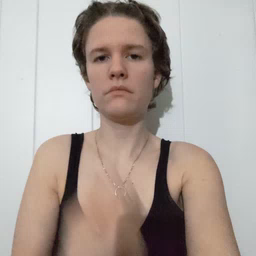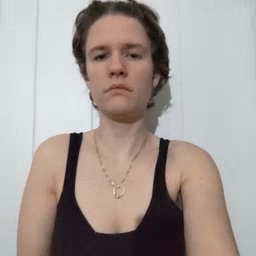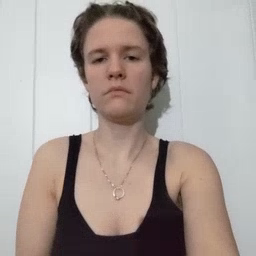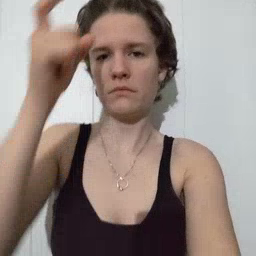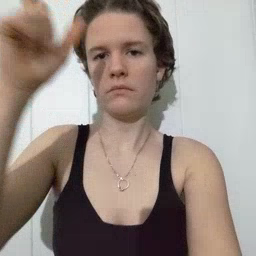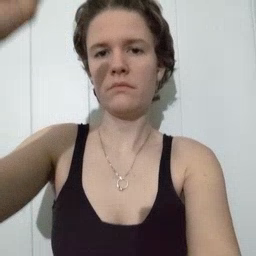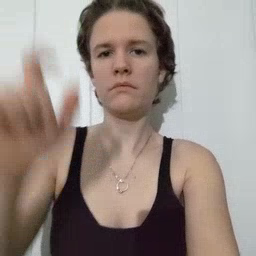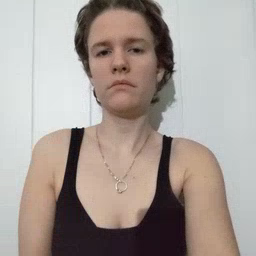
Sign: moon